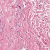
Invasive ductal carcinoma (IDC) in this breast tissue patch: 0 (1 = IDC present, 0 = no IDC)